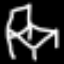
Label: chair